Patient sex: M
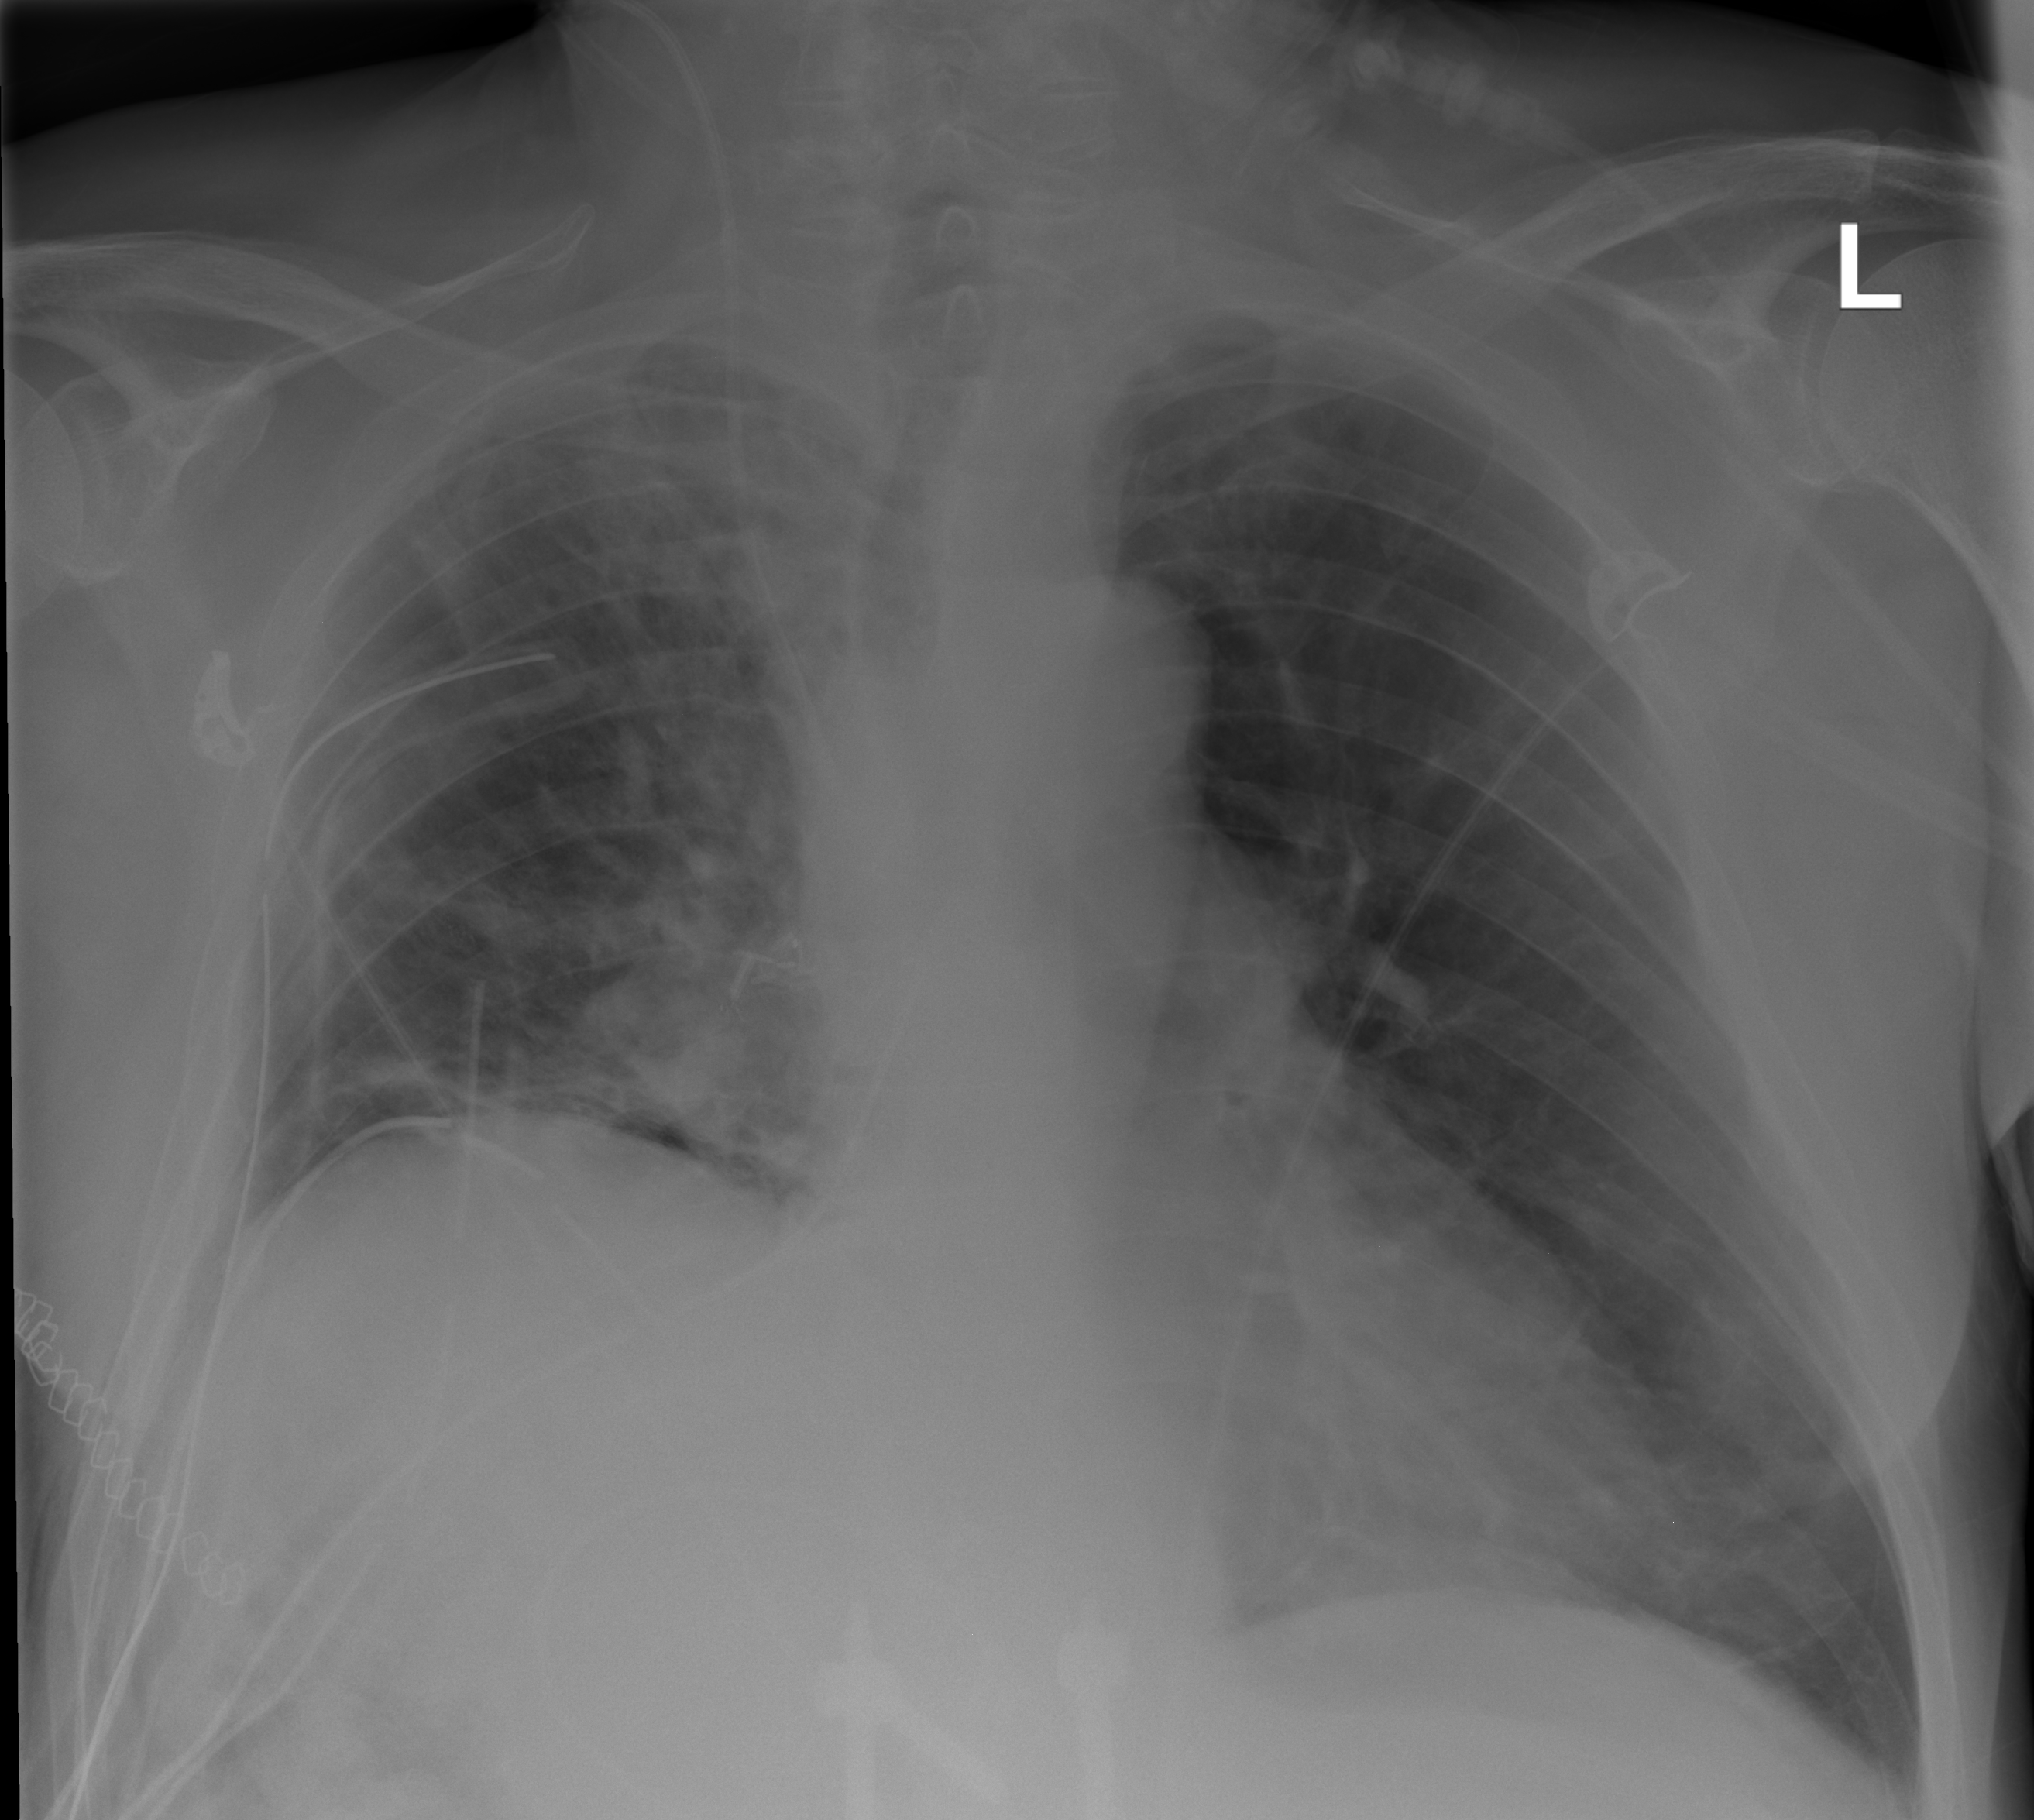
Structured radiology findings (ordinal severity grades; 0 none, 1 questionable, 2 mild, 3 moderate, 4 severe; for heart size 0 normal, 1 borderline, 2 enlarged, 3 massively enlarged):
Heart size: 0
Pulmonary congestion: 2
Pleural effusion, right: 0
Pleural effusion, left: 0
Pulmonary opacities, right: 2
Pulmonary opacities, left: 0
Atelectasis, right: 2
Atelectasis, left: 0